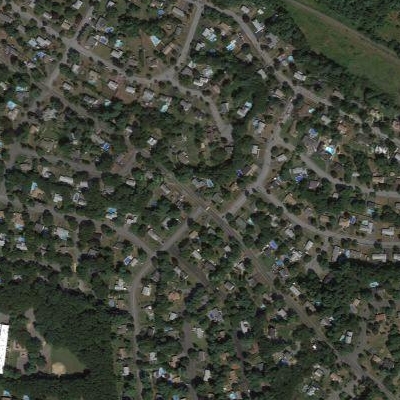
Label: Resident